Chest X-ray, AP view. Patient: 21 years old, sex M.
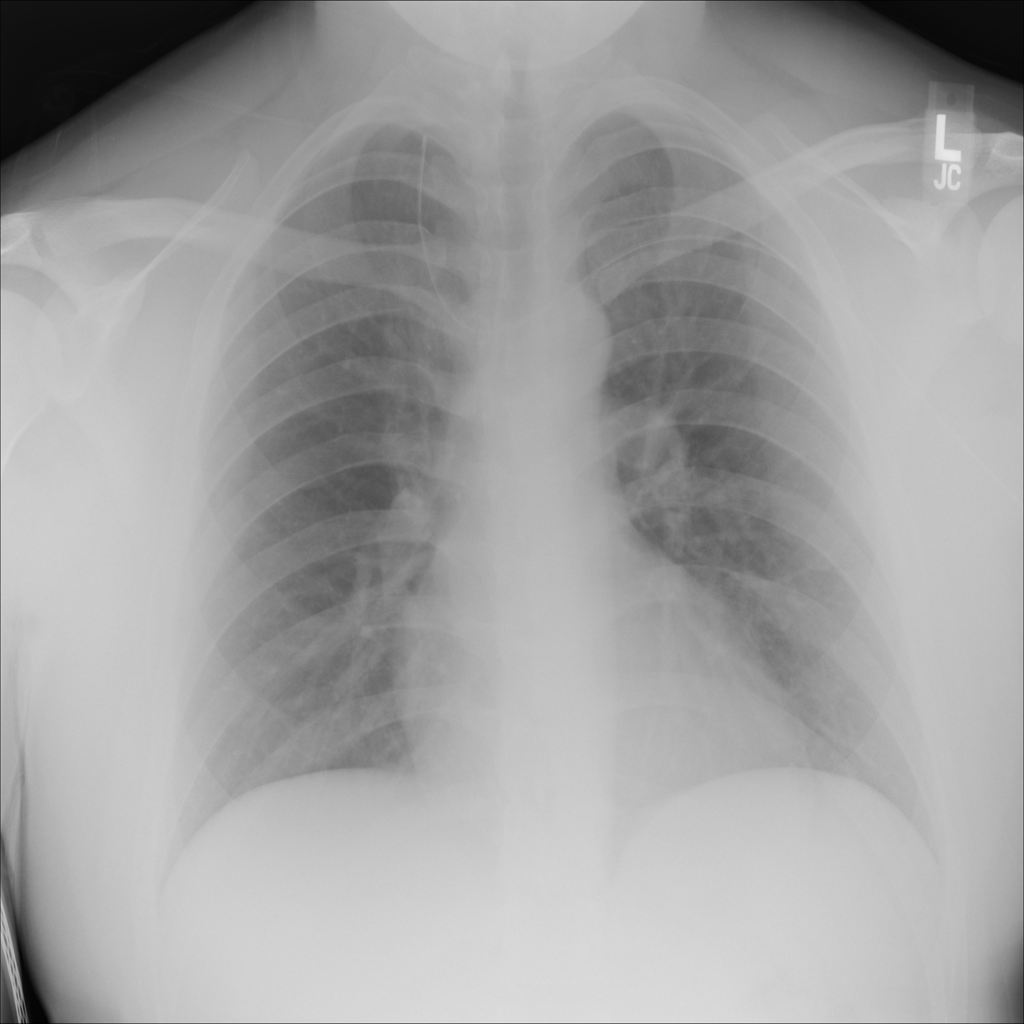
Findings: No Finding